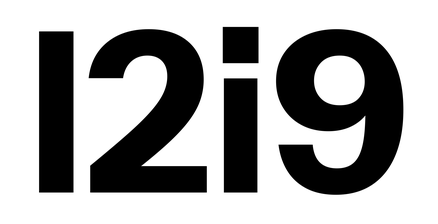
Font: InstrumentSans_Bold